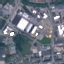
Label: Industrial